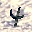
Label: 4